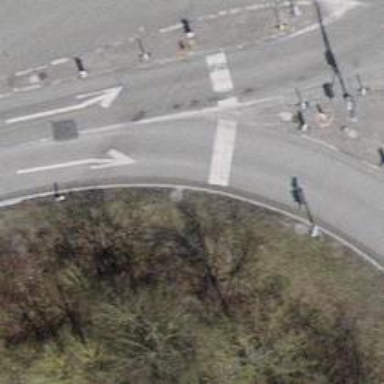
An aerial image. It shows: Road with traffic signals.